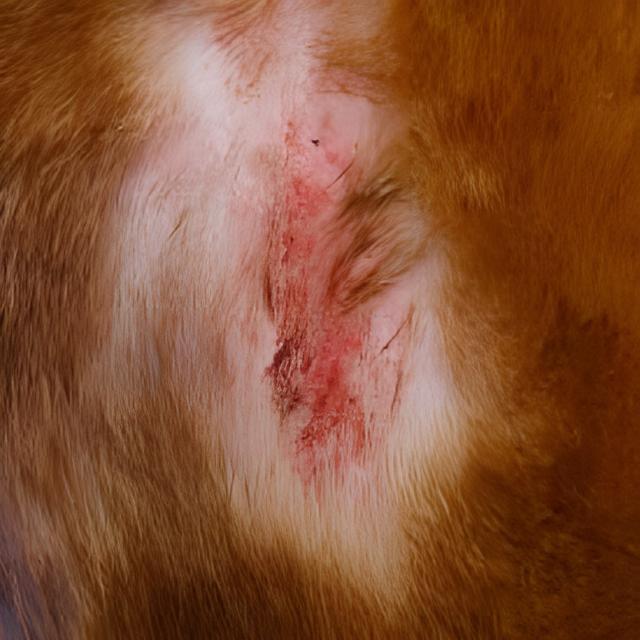
Canine dermatitis — inflammation of the skin presenting with erythema, pruritus, papules, and excoriation. May be allergic, contact, or atopic in origin.